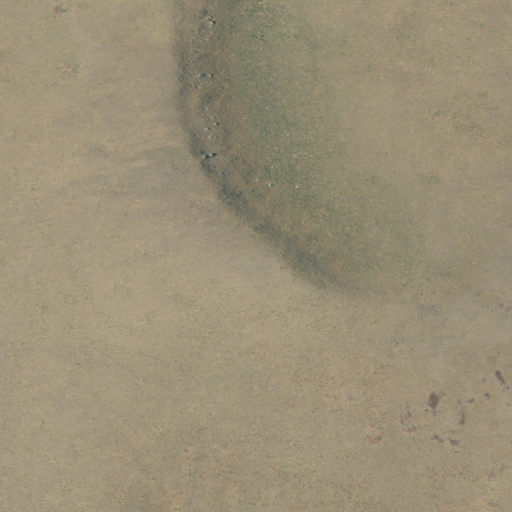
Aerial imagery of mountain in Oregon named Swamp Creek Buttes containing only grassland